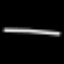
Label: line